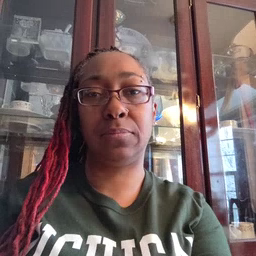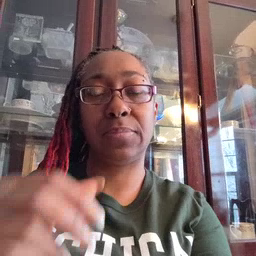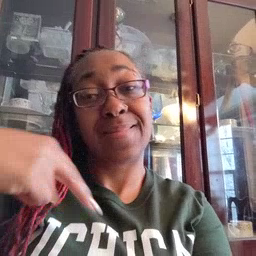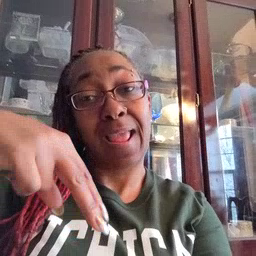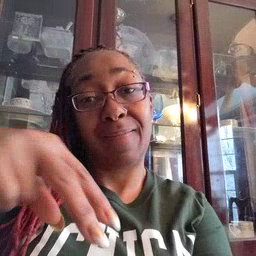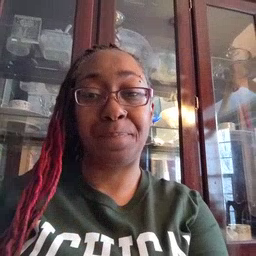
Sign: dance